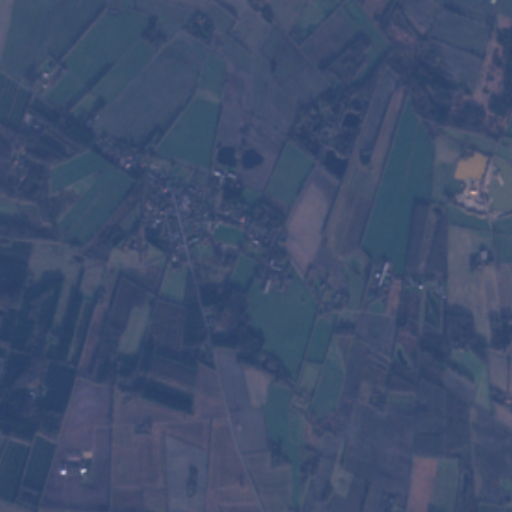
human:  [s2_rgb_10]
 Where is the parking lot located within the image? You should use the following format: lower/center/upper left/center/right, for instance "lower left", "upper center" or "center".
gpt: The parking lot is located in the upper center of the image.
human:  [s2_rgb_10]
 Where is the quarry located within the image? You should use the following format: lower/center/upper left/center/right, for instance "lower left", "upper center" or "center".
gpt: The quarry is located in the upper right of the image.
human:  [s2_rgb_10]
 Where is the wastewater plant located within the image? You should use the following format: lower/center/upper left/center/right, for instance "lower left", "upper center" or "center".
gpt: The wastewater plant is located in the upper left of the image.
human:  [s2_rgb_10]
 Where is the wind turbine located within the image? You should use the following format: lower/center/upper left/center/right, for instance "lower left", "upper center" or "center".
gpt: The wind turbine is located in the upper right of the image.
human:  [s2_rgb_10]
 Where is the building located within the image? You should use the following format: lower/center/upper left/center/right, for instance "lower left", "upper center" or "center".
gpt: There is no building in the image.